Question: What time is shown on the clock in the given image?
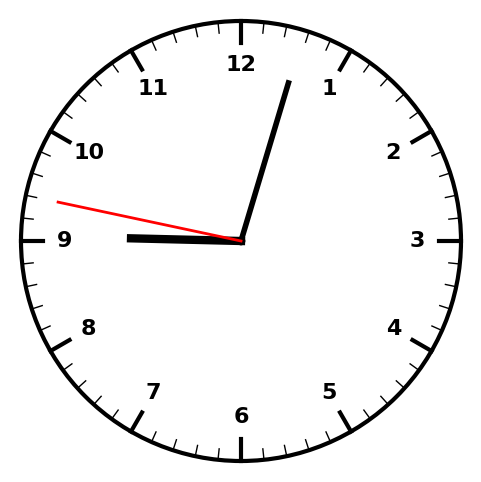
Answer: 09:02:47